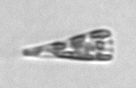
Label: Licmophora